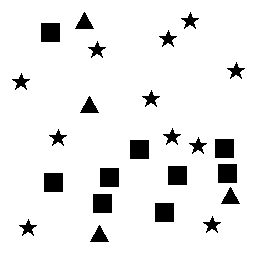
Squares: 9
Triangles: 4
Stars: 11
Total shapes: 24